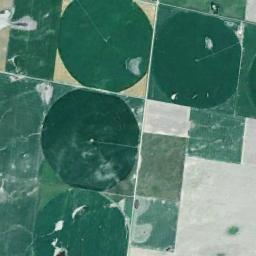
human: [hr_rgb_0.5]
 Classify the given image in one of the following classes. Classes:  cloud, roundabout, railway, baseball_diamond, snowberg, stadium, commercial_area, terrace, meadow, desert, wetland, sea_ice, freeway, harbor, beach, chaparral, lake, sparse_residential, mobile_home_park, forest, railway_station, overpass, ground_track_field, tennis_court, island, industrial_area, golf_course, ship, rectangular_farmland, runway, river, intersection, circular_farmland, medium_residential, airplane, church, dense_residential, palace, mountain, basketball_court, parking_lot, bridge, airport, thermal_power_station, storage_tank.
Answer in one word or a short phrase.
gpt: circular_farmland